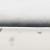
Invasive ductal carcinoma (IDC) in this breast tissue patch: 0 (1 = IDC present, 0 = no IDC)